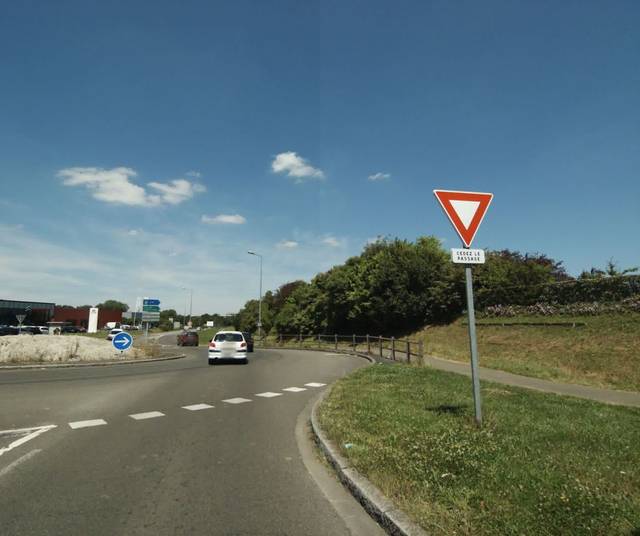
Region: France
Coordinates: 48.073, -0.7947